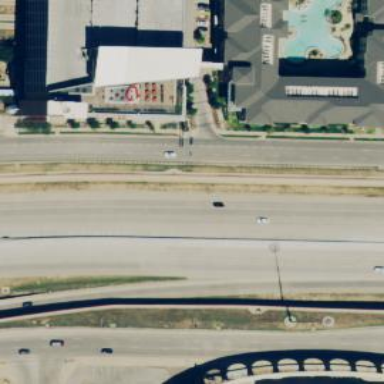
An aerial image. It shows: Secondary road with frontage road.